Question: I'm working with an existing code.
Here a popovercontroller has been declared in .h file and its giving me error in implementation line.
.h file
'''
@property (nonatomic, strong) VFImagePickerController *imagePicker;
@property (nonatomic, strong) UIPopoverController *popoverController;
@property (nonatomic, strong) UINavigationController *targetVC;
'''
.m file:

Please suggest how to fix this.
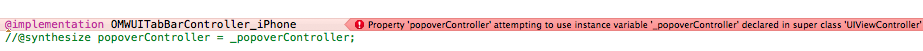
Answer: Uncomment the synthesize line and remove underscore to look like this: '@synthetize popoverController;'
And replace every _popoverController var name in your .m file to popoverController